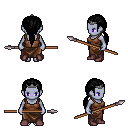
a pixel art fantasy rpg character, female body template, dark elf, purple skin, brown pirate shirt, robe skirt, black ponytail hairstyle, iron tiara, maroon shoes, spear, four views (front, back, left, right), 2x2 character sprite sheet, small pixel art, hard edges, no anti-aliasing